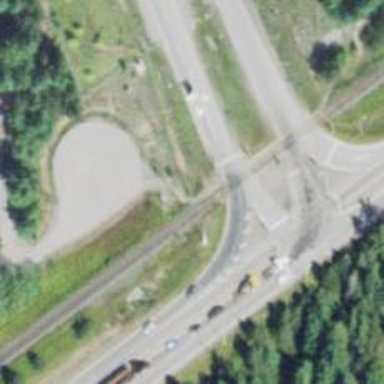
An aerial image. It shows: Level crossing with lights and barriers.